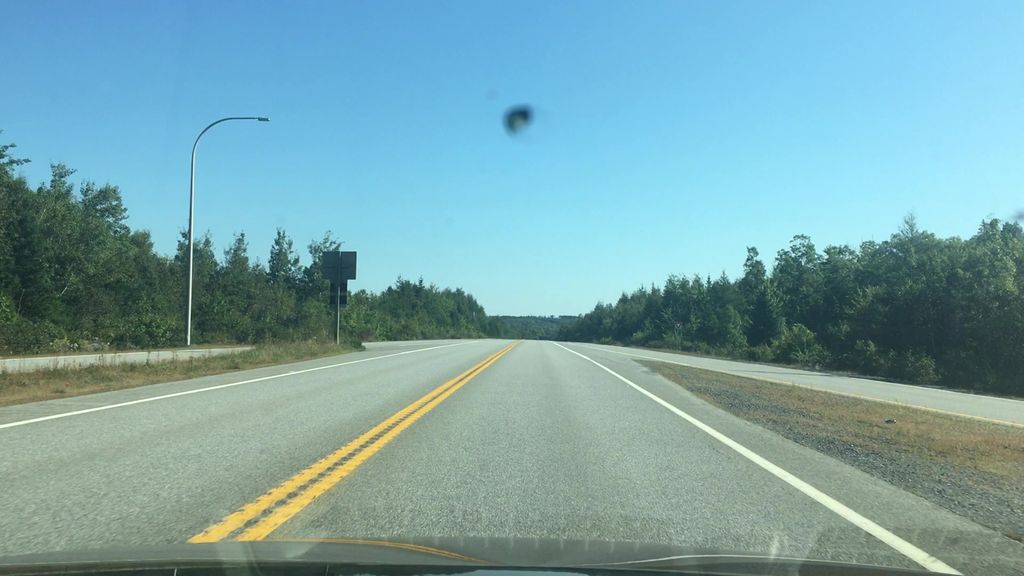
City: halifax